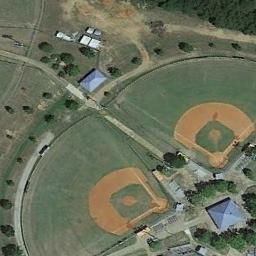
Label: baseball_diamond